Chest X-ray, PA view. Patient: 61 years old, sex F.
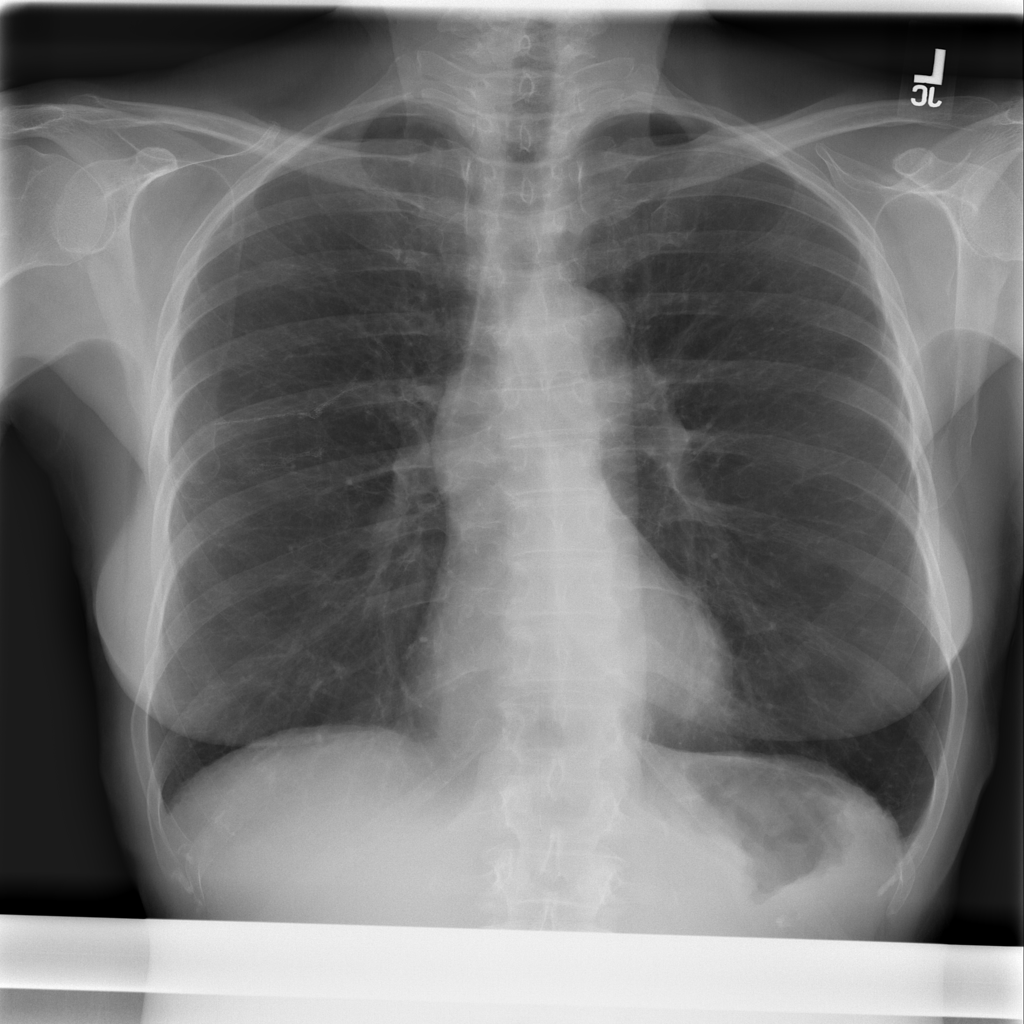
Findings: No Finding